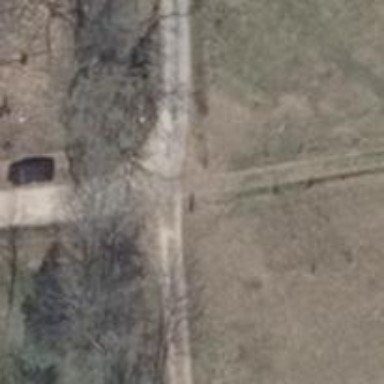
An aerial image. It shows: Gravel residential road.